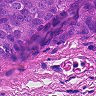
Metastatic tissue present: yes